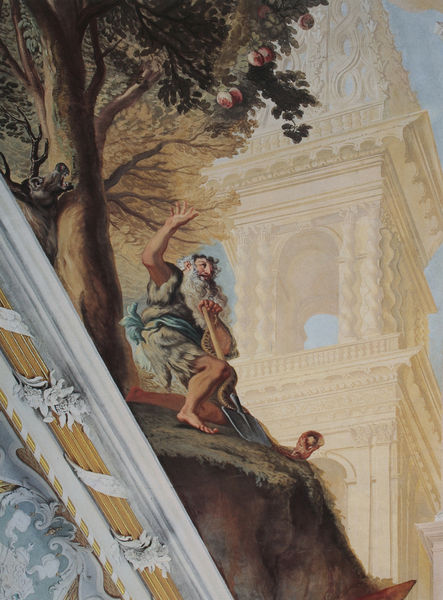
Titel: Die Menschwerdung des Herrn - Adam mit der Schlange, dahinter der elfenbeinerne Turm
Künstler: Cosmas Damian Asam
Standort: Ingolstadt
Institution: Oratorium "Maria de Victoria"
Schlagwörter: baum, berg, blau, blätter, gemälde, hand, himmel, körper, laub, mann, weiß, gelb, grün, landschaft, ocker, äste, blumen, braun, geste, grau, orange, schwarz, säule, säulen, türkis, gebäude, gras, haus, obst, rasen, rot, wiese, beige, malerei, ornament, bart, architektur, arme, taube, vollbart, hände, ast, erde, stamm, zweige, kirche, gold, decke, stock, turm, früchte, beine, fell, hellblau, apfel, äpfel, bein, bogen, fassade, hang, füsse, böschung, detail, ornamente, wandgemälde, stuck, wade, klippe, foto, schwein, alter, erschrecken, lumpen, torbogen, zweig, abbruch, moos, barfuß, greifen, schlange, gedreht, fries, wappen, sims, gesims, hirsch, wanderer, heben, rinde, erhoben, ehrfurcht, apfelbaum, tempel, löwe, deckengemälde, fresko, pfirsiche, bock, petrus, bau, verzierungen, schaufel, spaten, eber, unterschenkel, triumpfbogen, aufbau, abstieg, eremit, sau, einsiedler, abraham, gehoben, hieronimus, schippe, paelz, apfle